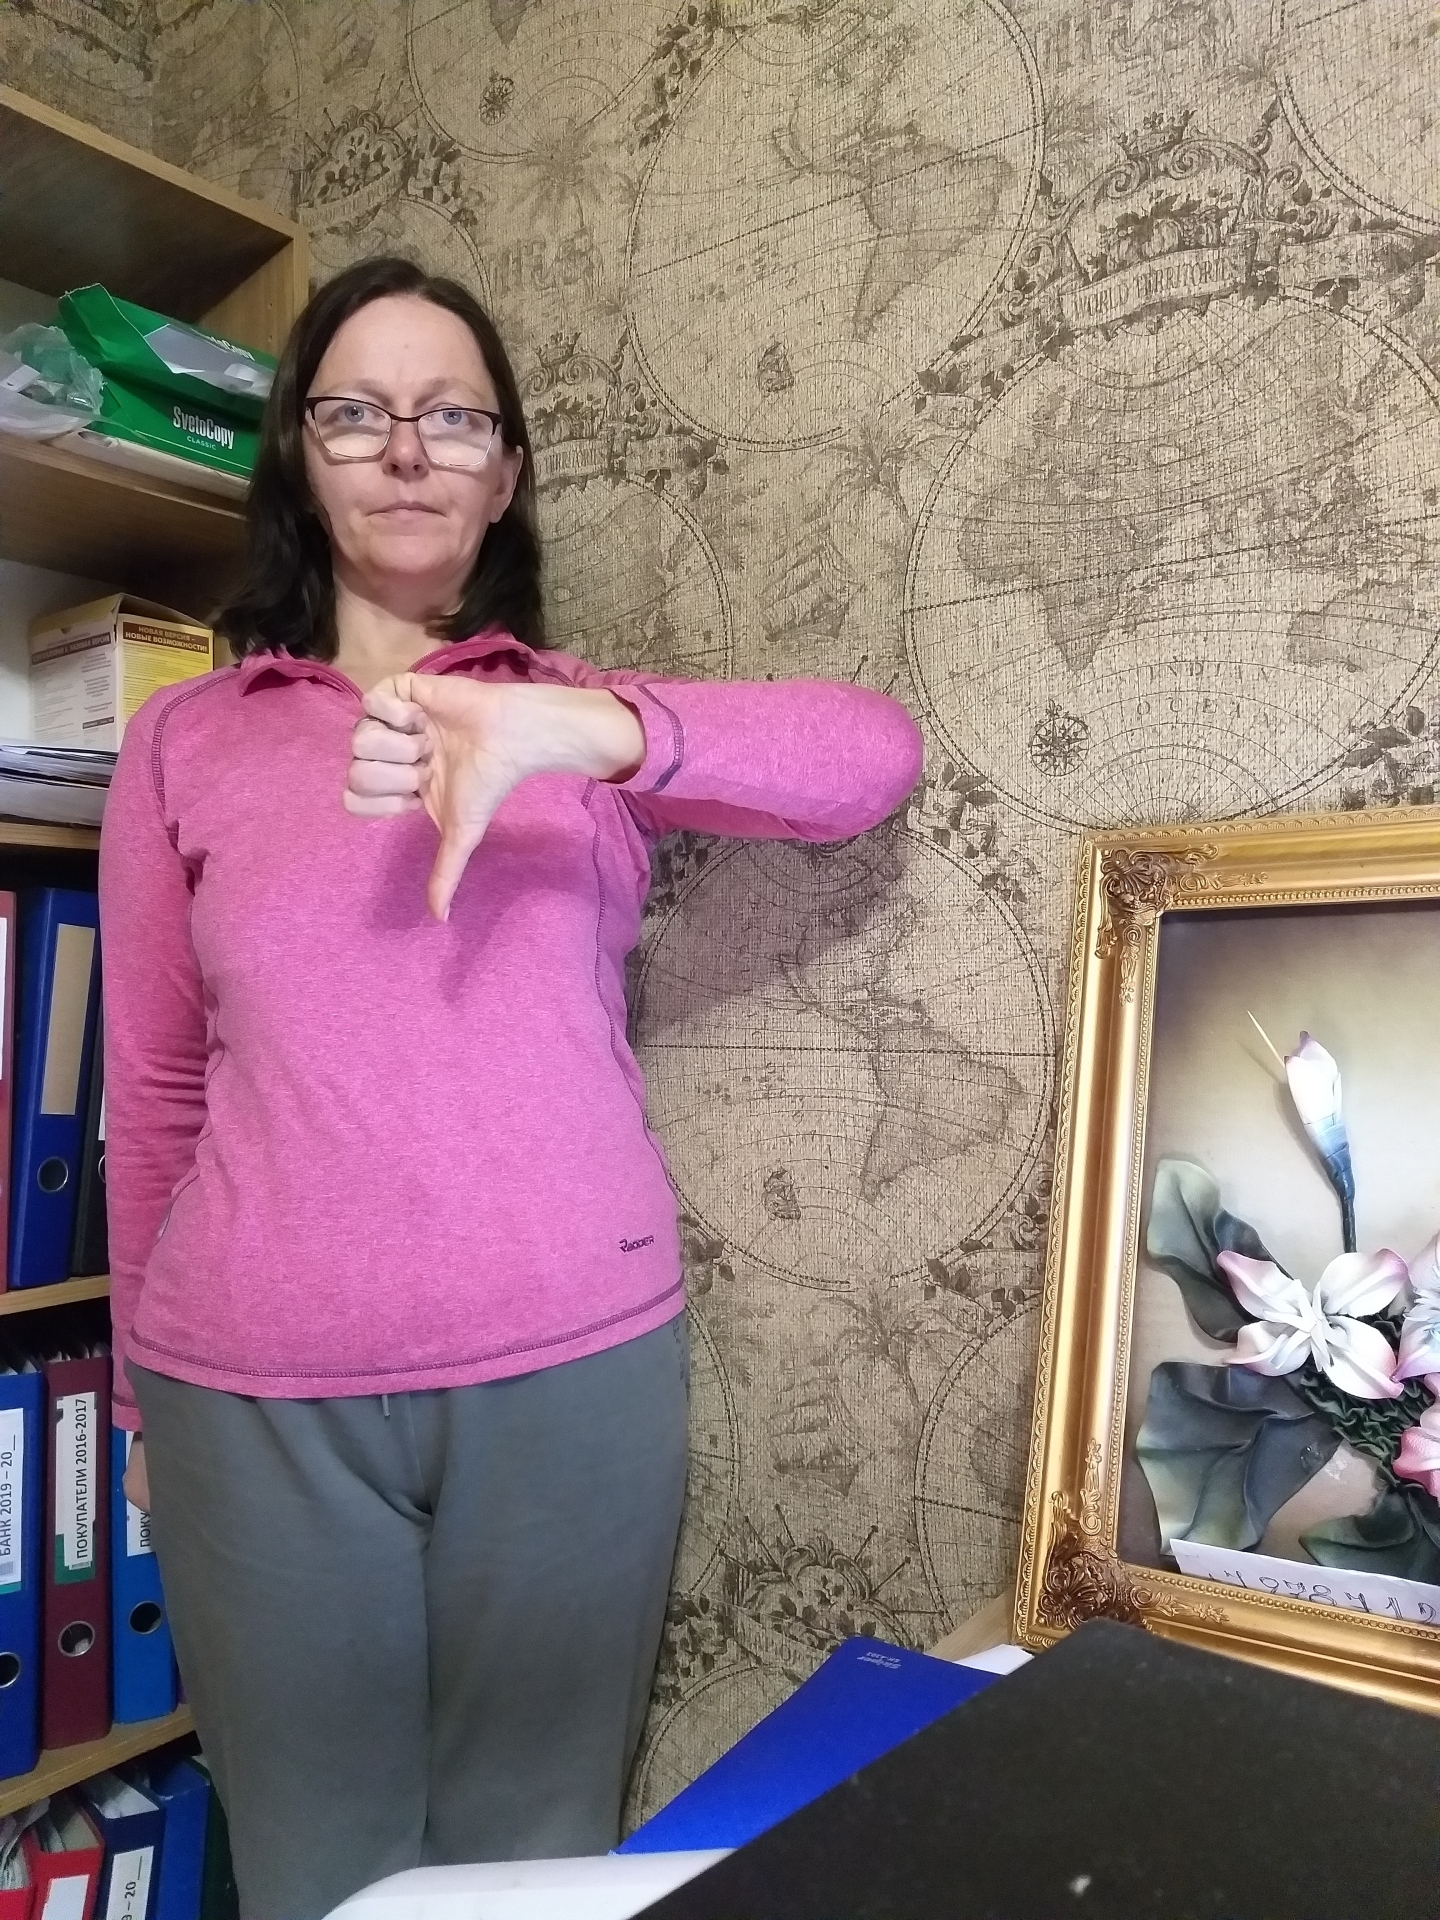
Label: clear